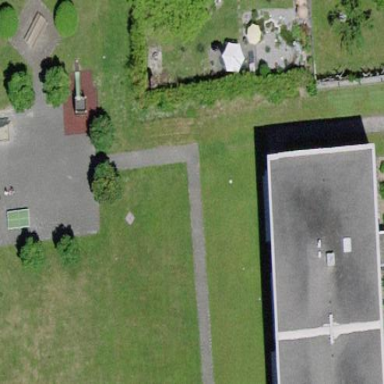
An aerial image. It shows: Playground area for leisure activities on the land.